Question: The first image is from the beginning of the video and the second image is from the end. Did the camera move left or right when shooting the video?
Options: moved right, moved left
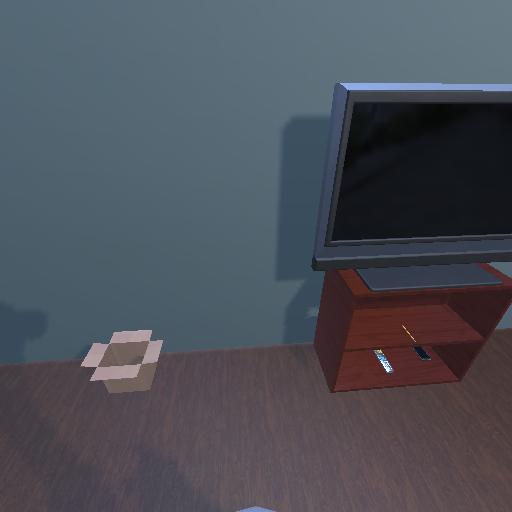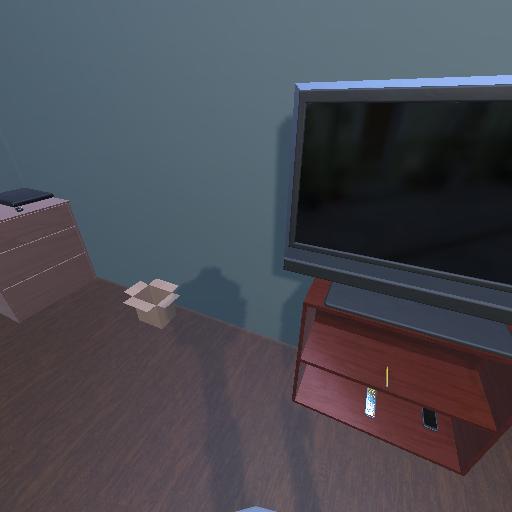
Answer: moved right